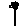
Label: flower